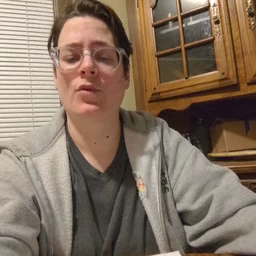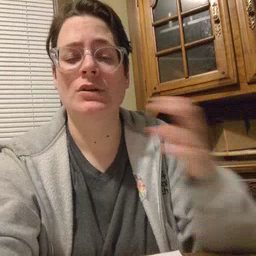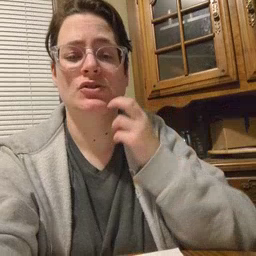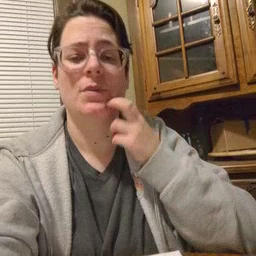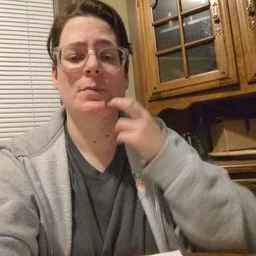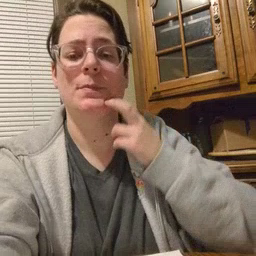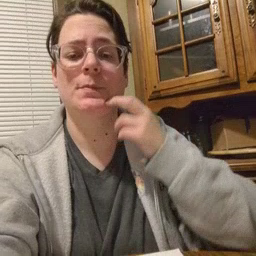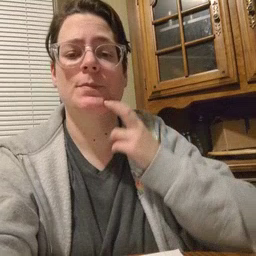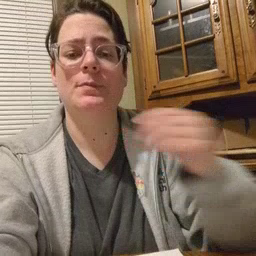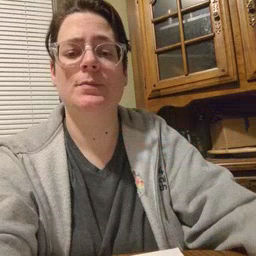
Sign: gum